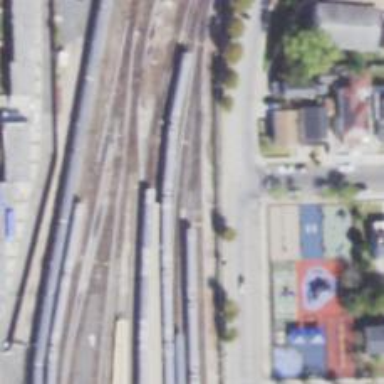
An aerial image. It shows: Electrified rail yard in service.